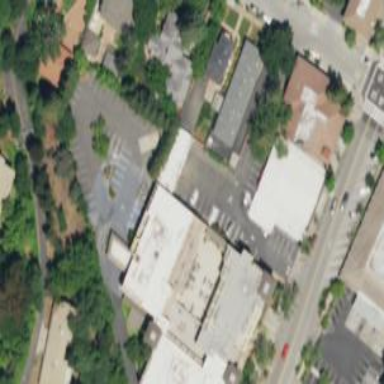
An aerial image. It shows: Asphalt parking space.